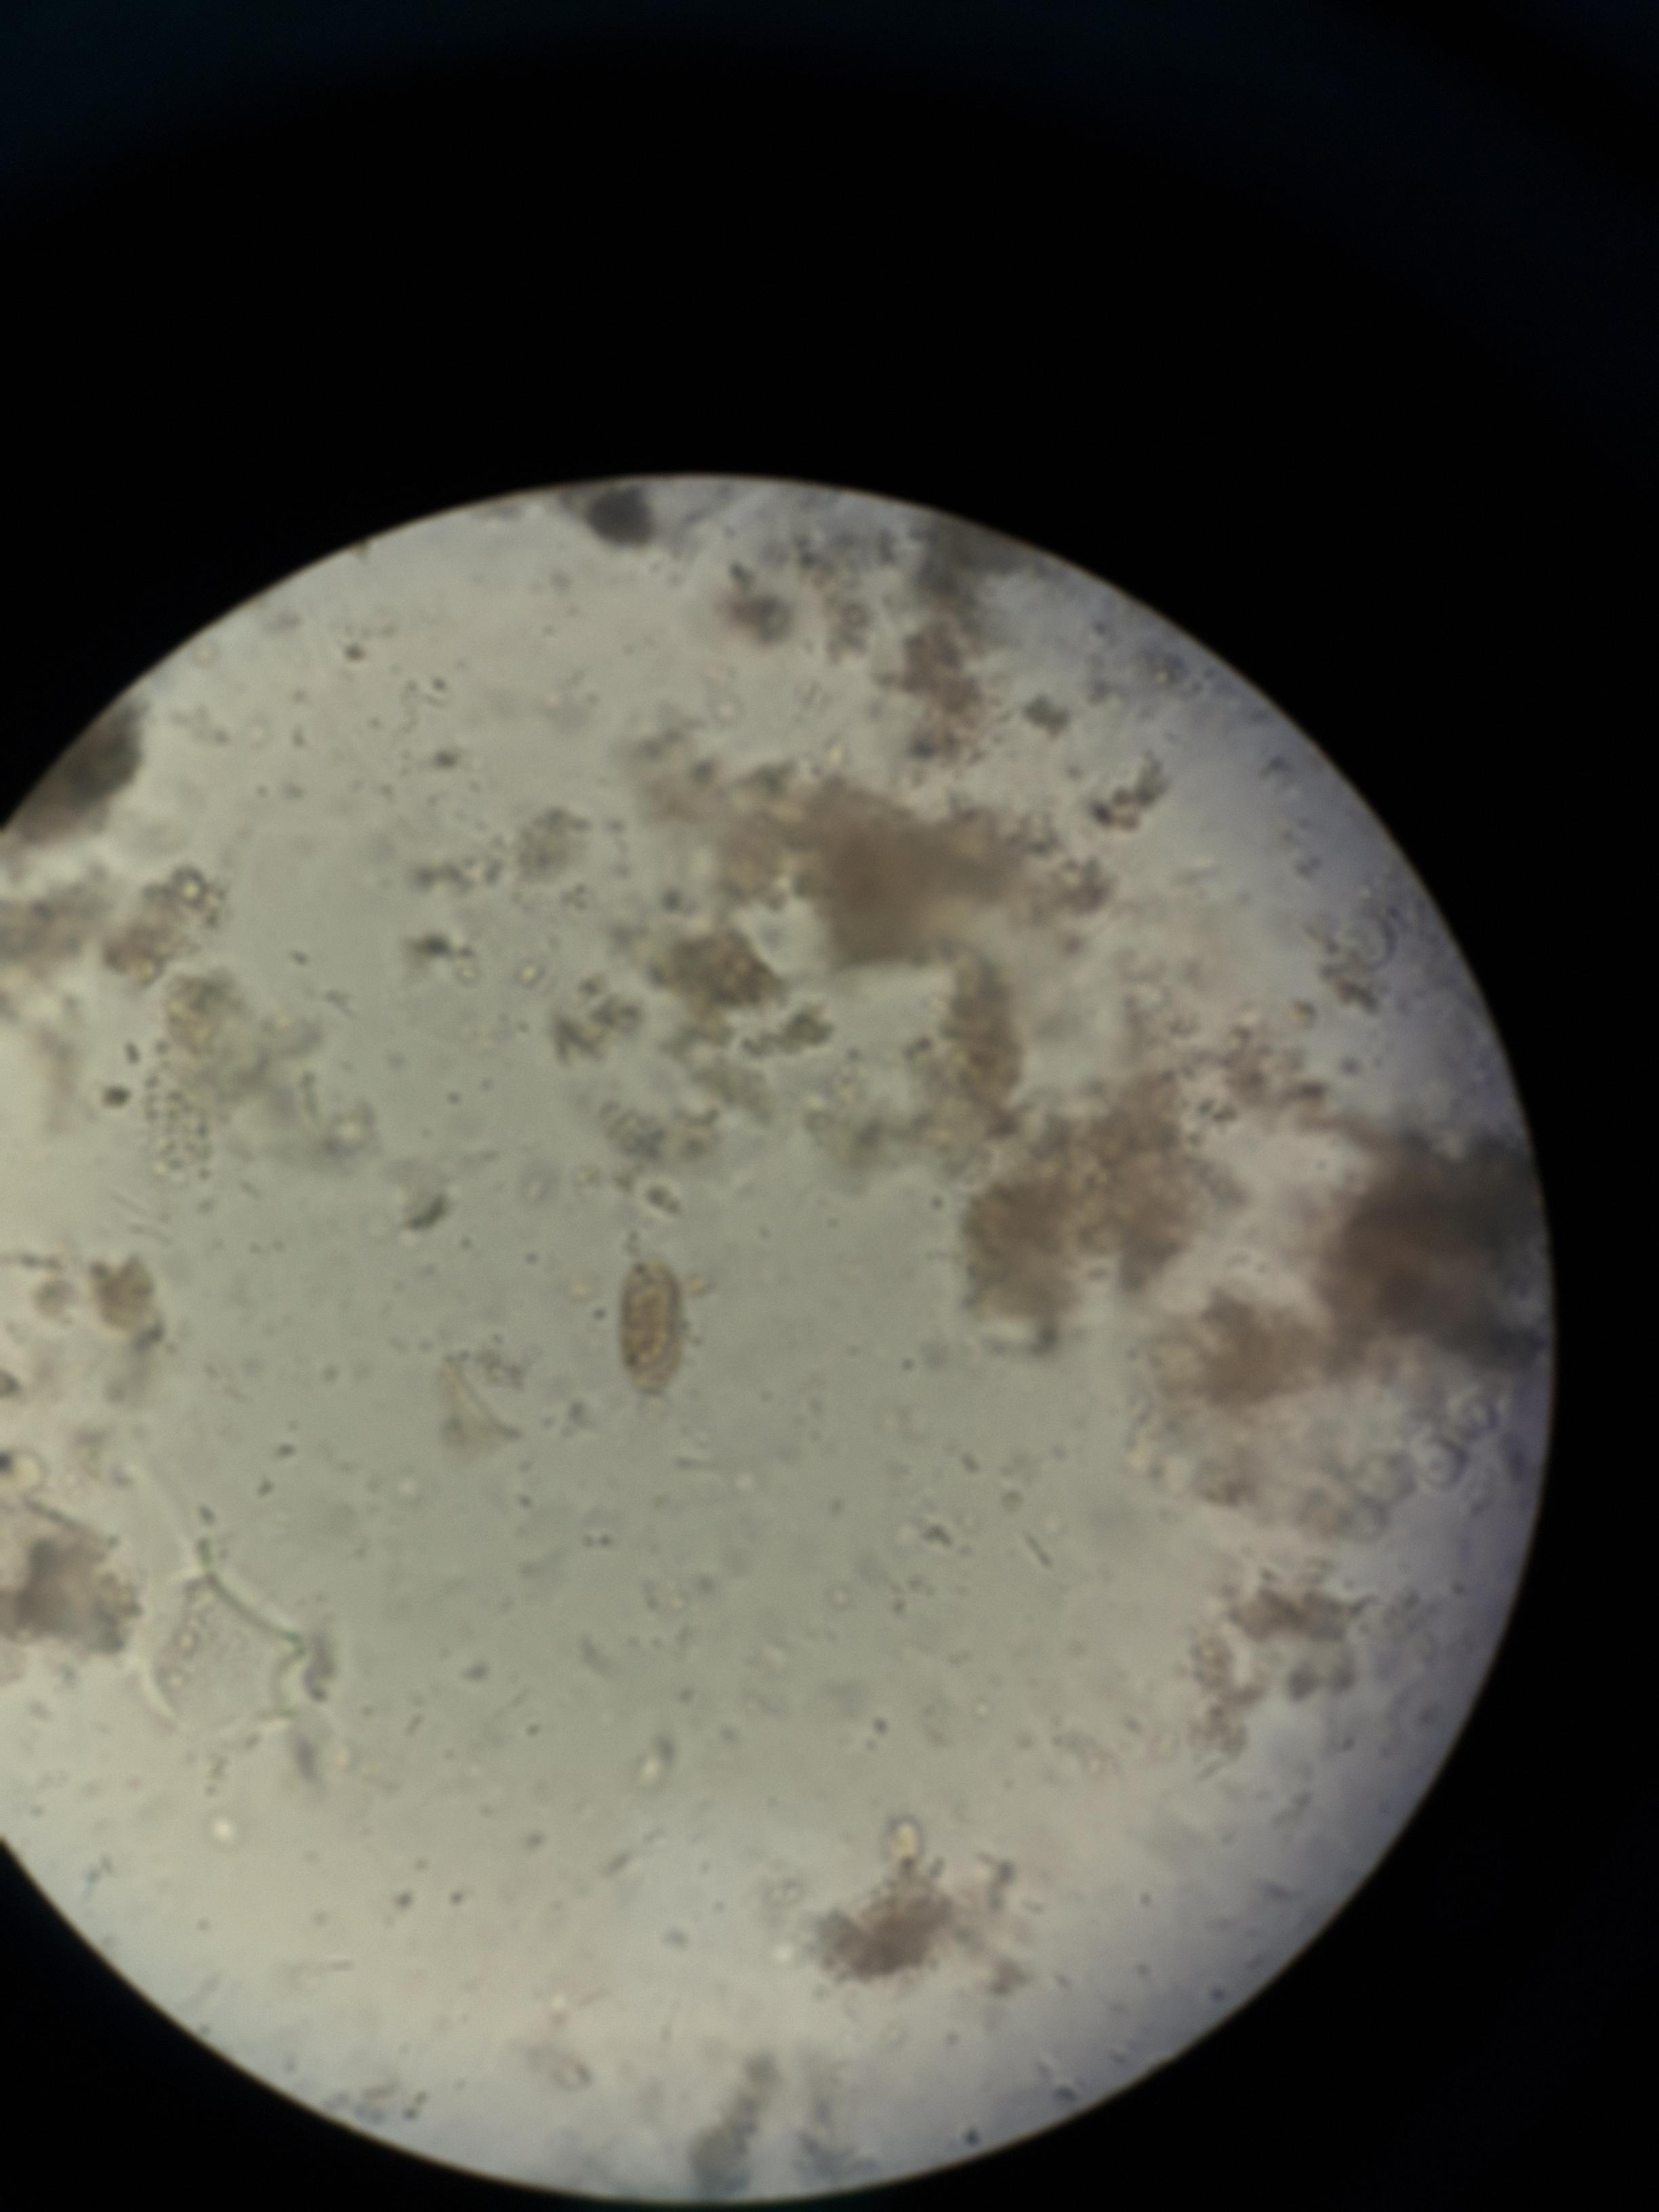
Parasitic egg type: Capillaria philippinensis